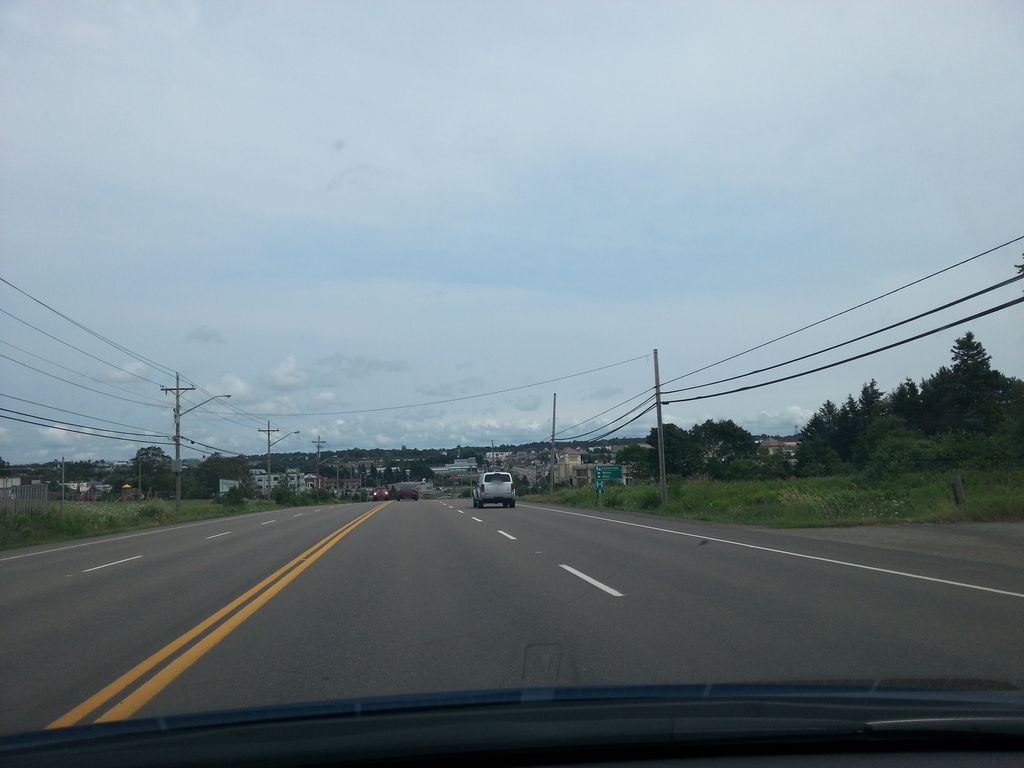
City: charlottetown